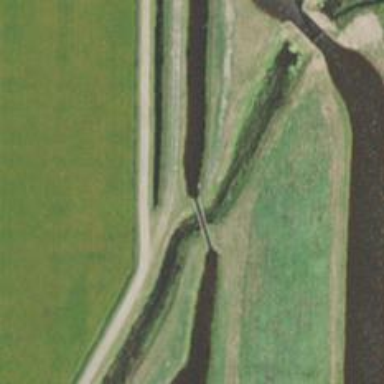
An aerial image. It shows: Aqueduct bridge over canal.